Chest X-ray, PA view. Patient: 45 years old, sex M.
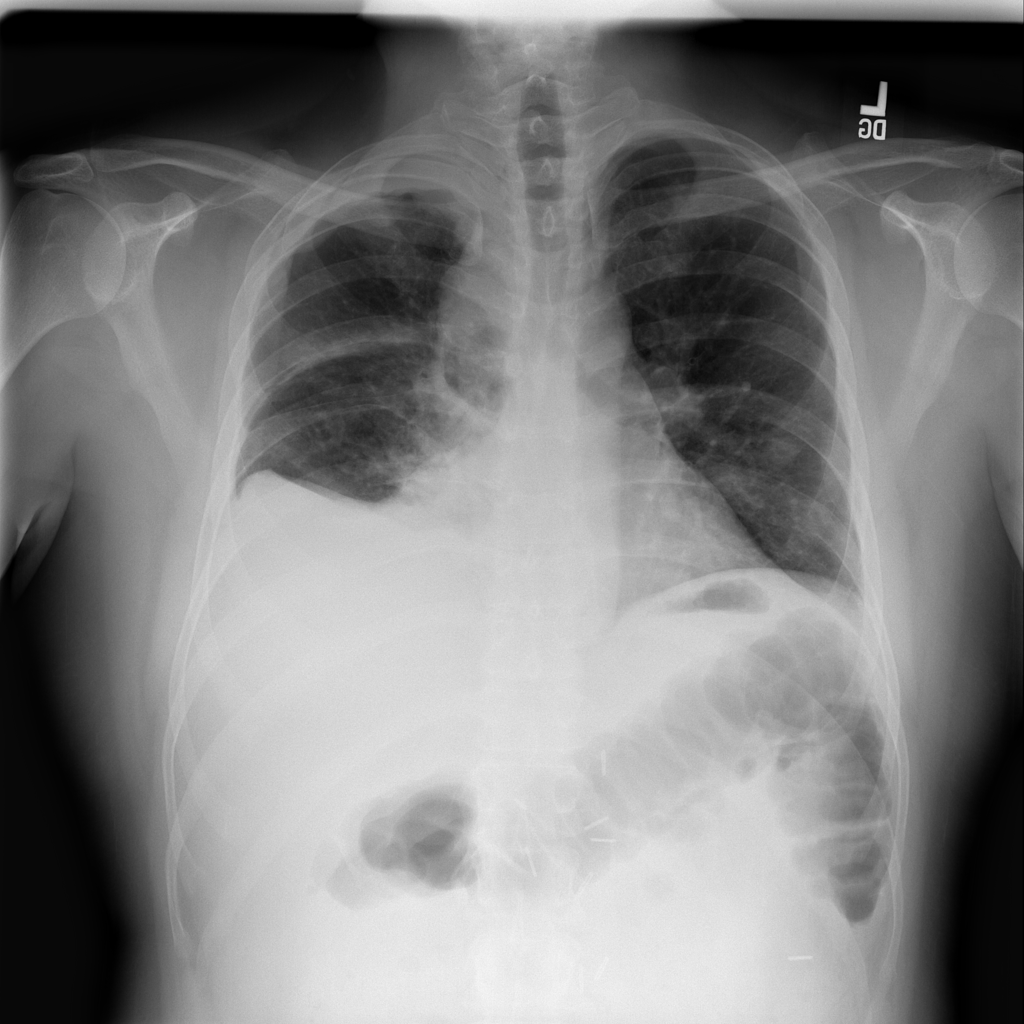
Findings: Pleural_Thickening